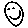
Label: smiley face